Field crop: maize
Growth stage: 1
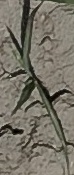
Species: sorghum